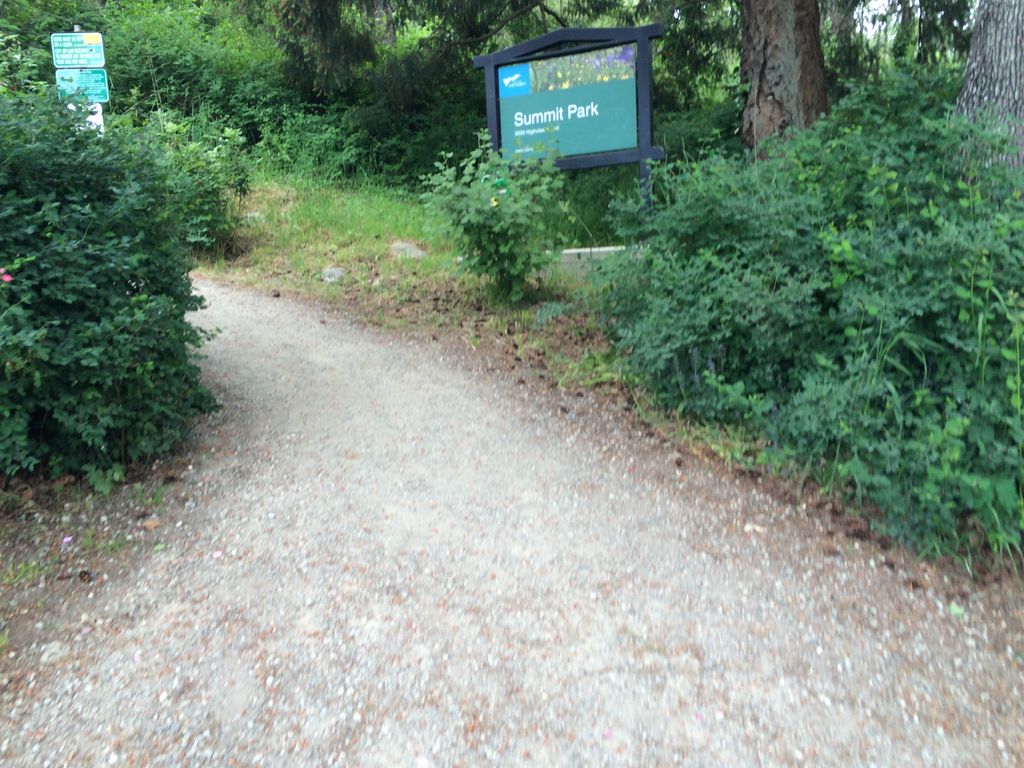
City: victoria